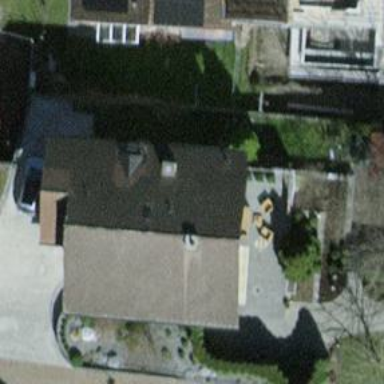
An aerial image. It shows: Detached building.